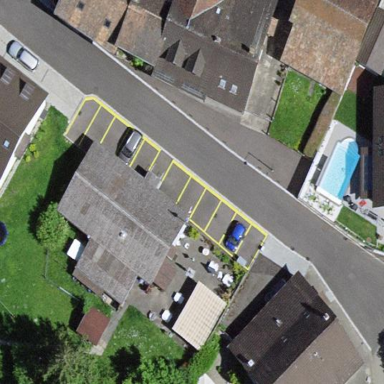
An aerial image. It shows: Parking area with asphalt surface.